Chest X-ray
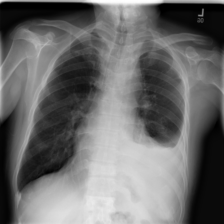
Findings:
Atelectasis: negative
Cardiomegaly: negative
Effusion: positive
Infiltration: negative
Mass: negative
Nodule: negative
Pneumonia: negative
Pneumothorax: negative
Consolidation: negative
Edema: negative
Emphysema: negative
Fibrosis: negative
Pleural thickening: negative
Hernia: negative